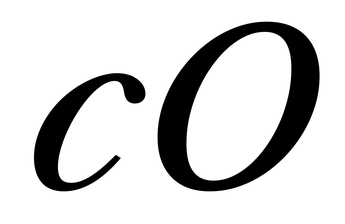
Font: LibreCaslonText-Italic_Medium_Italic